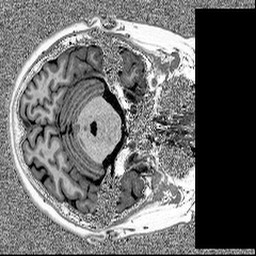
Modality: MP2RAGE
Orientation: axial
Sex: female